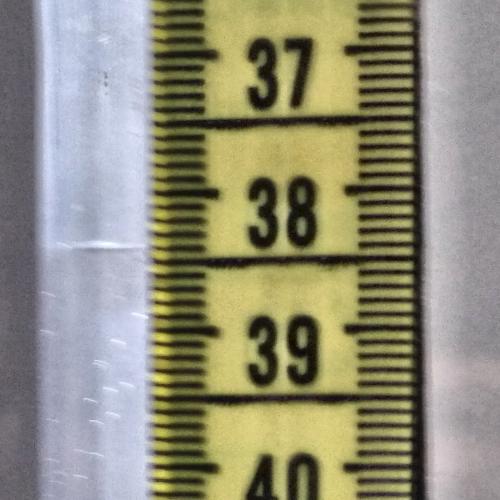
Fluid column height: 38.4 cm